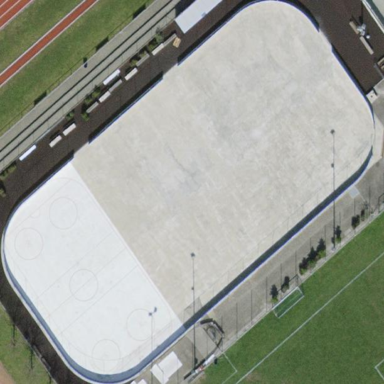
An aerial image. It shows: Ice rink on pitch designated for leisure land.